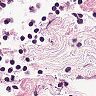
Metastatic tissue present: no